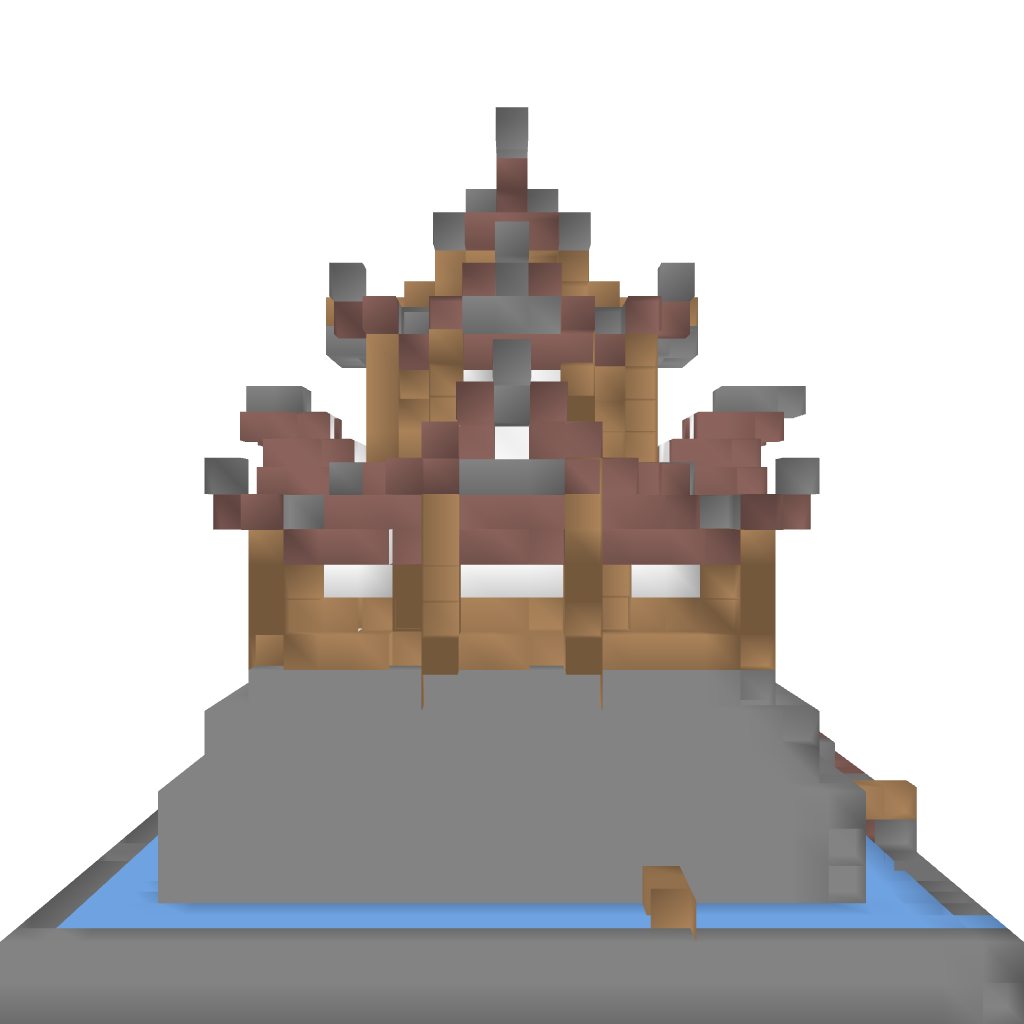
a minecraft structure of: supreme house asian style good quality water at bottom